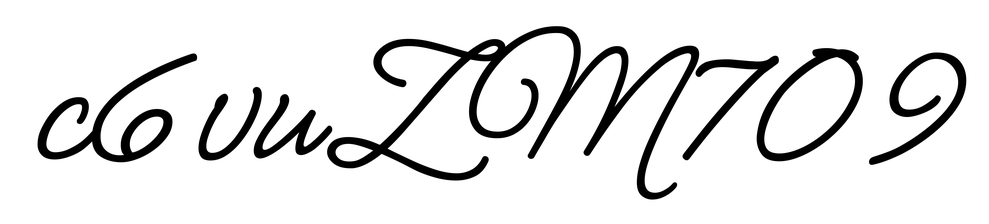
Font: MeowScript-Regular